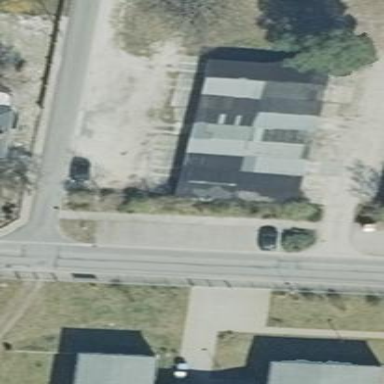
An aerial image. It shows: Group of garages.